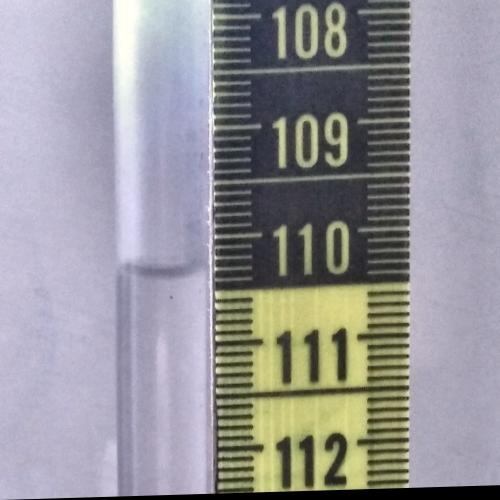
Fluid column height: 110.3 cm